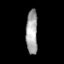
Tissue: prostate
Cell type: Endothelial cells
Senescence score: 0.6919
Nuclear area (px): 496
Mean DAPI intensity: 166.54